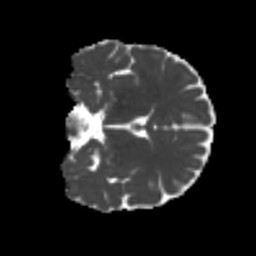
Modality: MD
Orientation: coronal
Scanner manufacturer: siemens
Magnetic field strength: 3 T
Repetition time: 4 s
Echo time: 0.0594 s